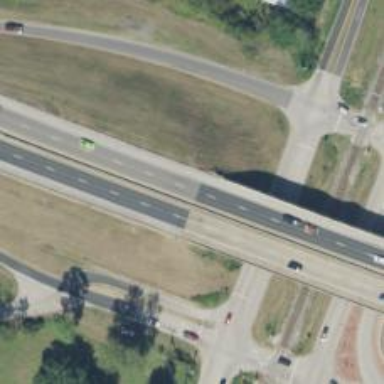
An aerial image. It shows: Bridge on trunk expressway.